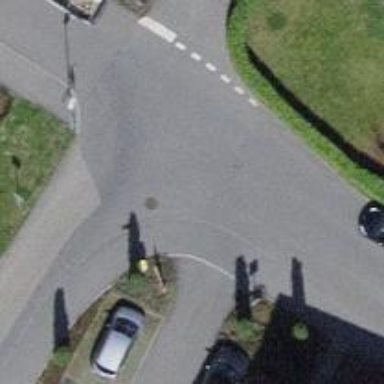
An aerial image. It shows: Kerb serving as barrier.